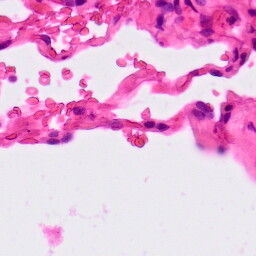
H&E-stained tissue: Lung